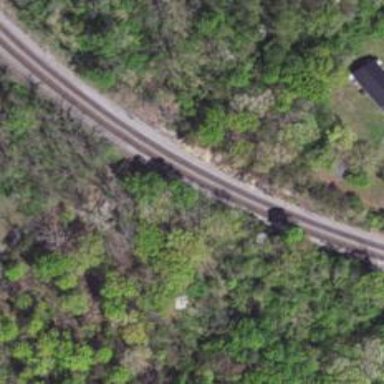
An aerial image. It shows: Railway track.